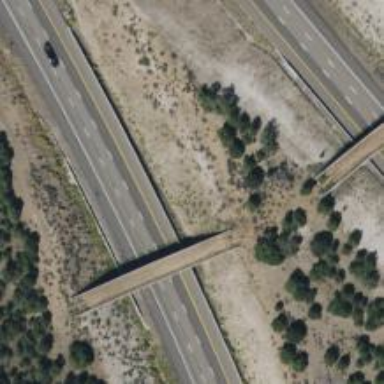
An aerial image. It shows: Wildlife crossing bridge.